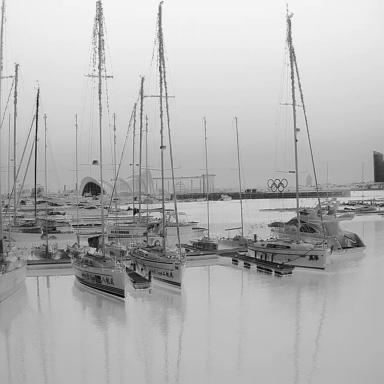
There is a canoe in the infrared image.